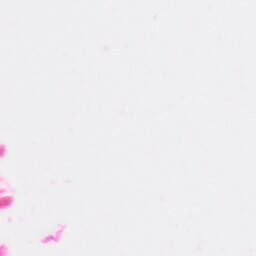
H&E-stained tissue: Colon